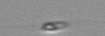
Label: flagellate_morphotype3